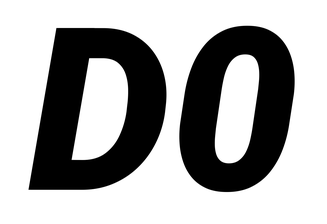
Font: Roboto-Italic_Black_Italic